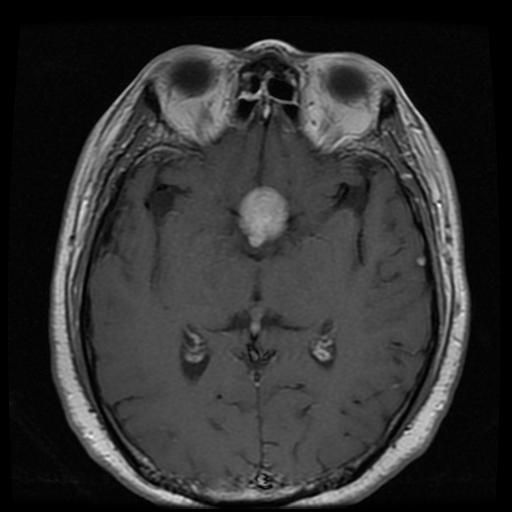
Label: pituitary